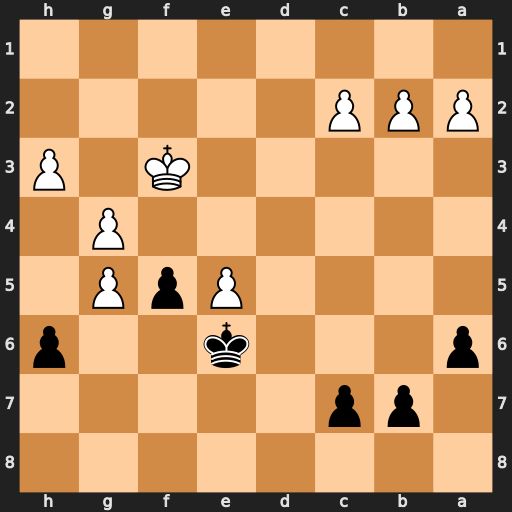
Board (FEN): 8/1pp5/p3k2p/4PpP1/6P1/5K1P/PPP5/8
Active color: b
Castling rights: -
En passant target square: -
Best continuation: hxg5 gxf5+ Kxf5 e6 Kxe6